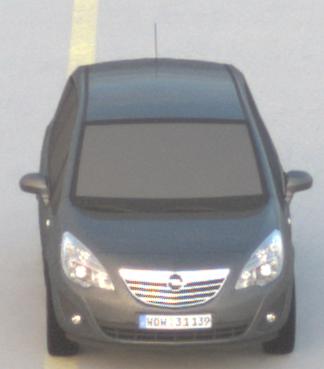
Make: Opel
Model: Meriva 1.4
Detailed model: Meriva (B)
Model produced from: 2010/05
Model produced until: 2013/11
Doors: 5
Color: gray
Road condition: dry road
Daytime: sunrise or sunset
Contrast: medium contrast